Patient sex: M
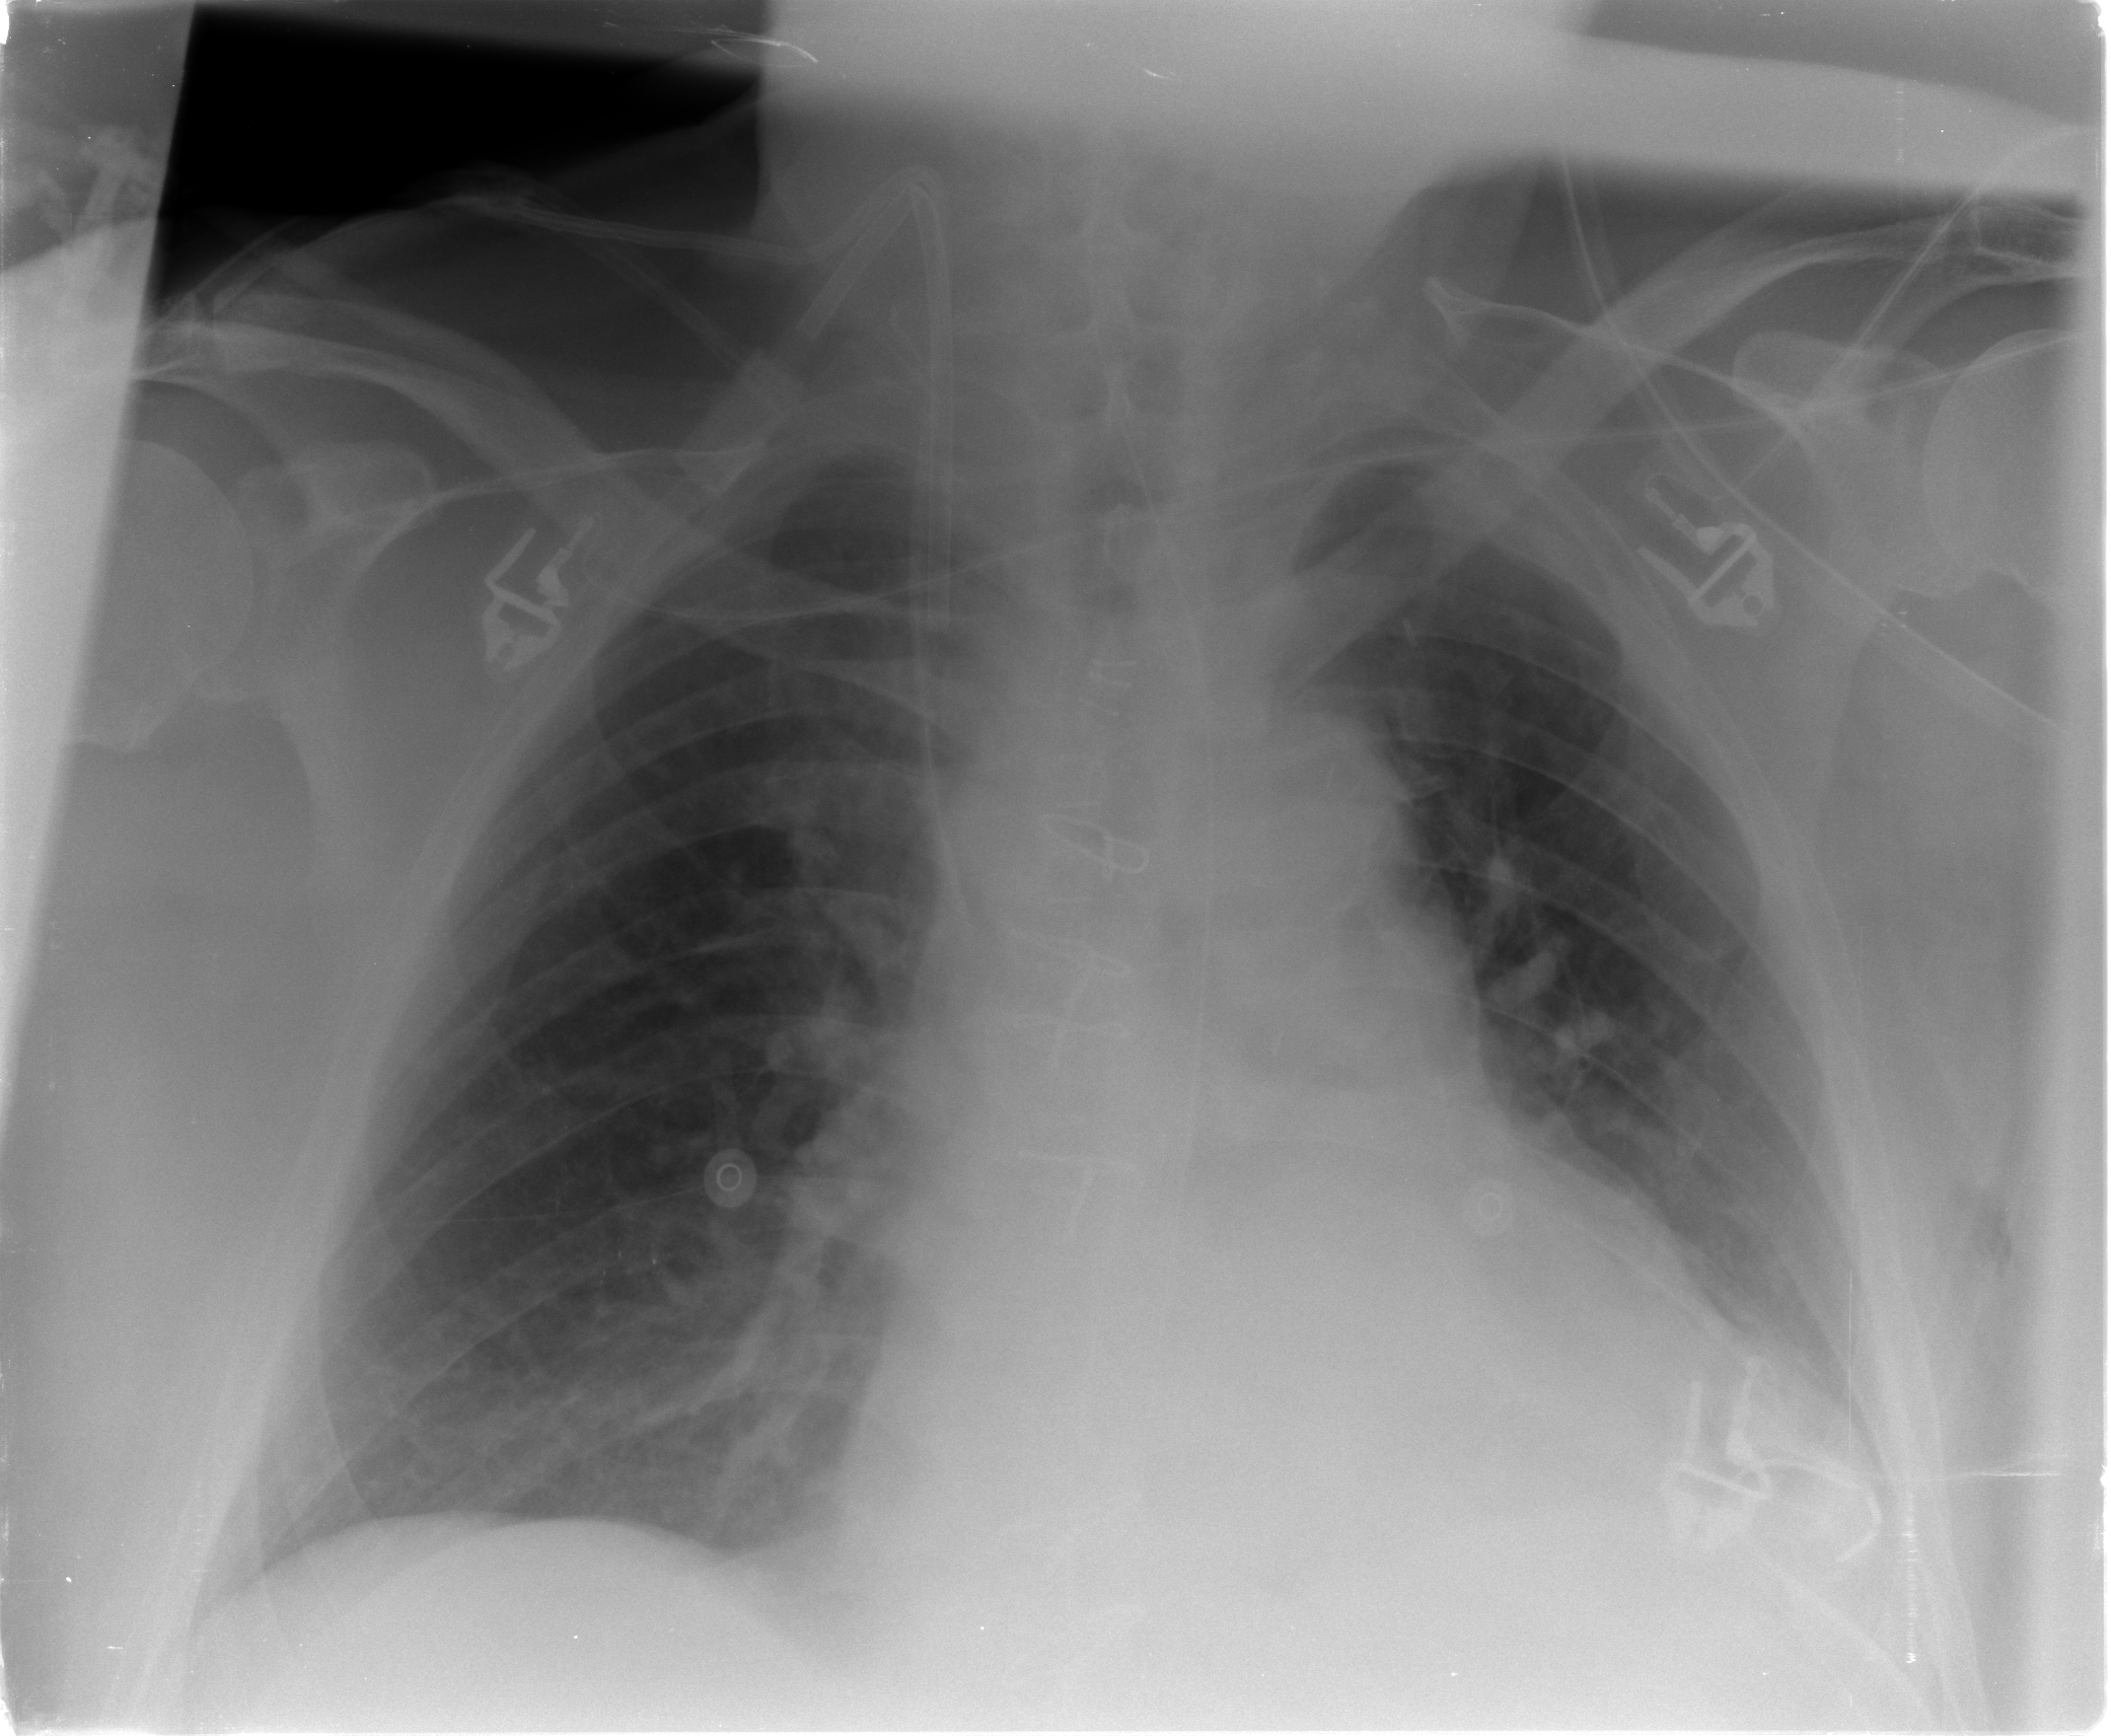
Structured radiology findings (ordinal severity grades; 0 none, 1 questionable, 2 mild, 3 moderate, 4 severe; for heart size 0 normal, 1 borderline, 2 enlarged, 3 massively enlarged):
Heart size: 2
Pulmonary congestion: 1
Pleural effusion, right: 0
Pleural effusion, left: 2
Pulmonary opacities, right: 0
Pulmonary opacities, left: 0
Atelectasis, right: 0
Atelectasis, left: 2